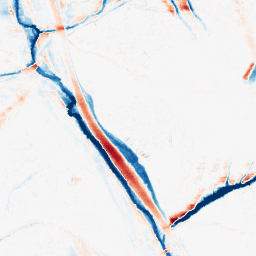
Category: morphological
Decomposition family: morphological_ellipse
Decomposition parameters: operation: average
width: 10
height: 20
Upsampling method: sinc_blackman
Upsampling parameters: scale: 4
kernel_size: 16
Upsampling scale: 4